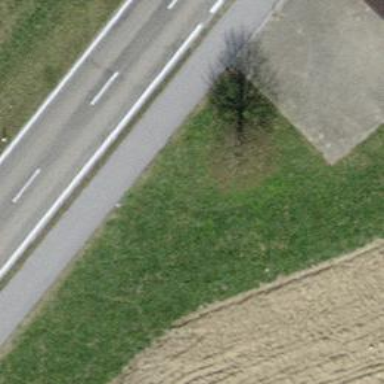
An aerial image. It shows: Beautiful tree in nature.